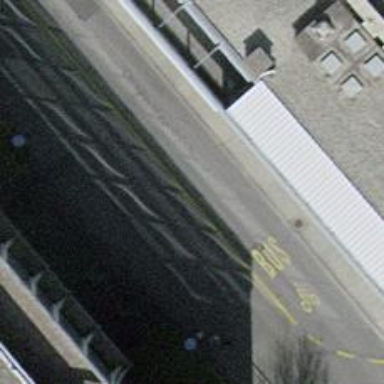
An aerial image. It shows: Residential road with bus lane that is shared with cyclists.